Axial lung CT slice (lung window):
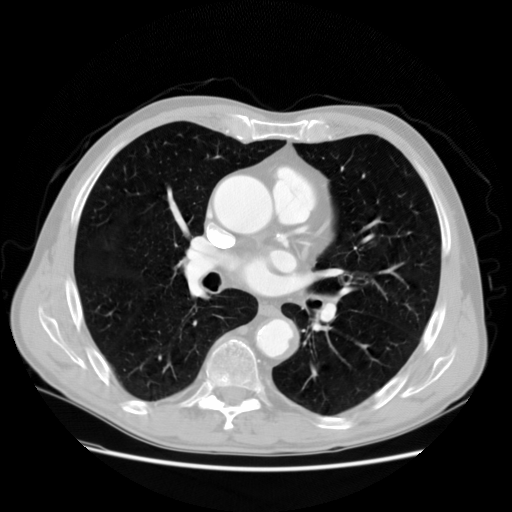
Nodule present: no